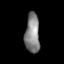
Tissue: lung
Cell type: Myeloid cells
Senescence score: 0.1165
Nuclear area (px): 554
Mean DAPI intensity: 134.276